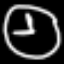
Label: clock